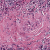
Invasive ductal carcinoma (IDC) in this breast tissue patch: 0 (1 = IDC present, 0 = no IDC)